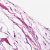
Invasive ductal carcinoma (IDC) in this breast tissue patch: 0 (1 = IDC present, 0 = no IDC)